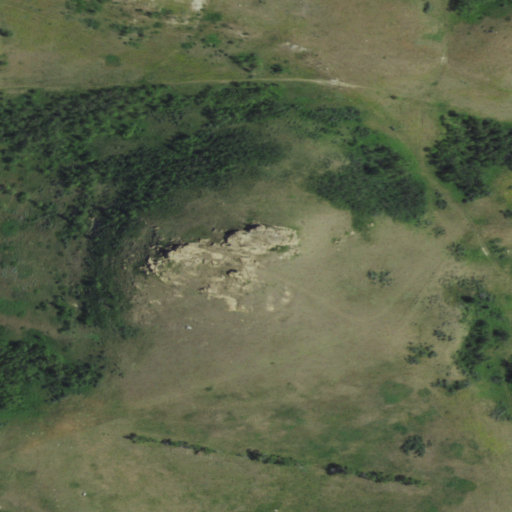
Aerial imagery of mountain in North Dakota named Medicine Butte containing grassland, shrub, and deciduous forest